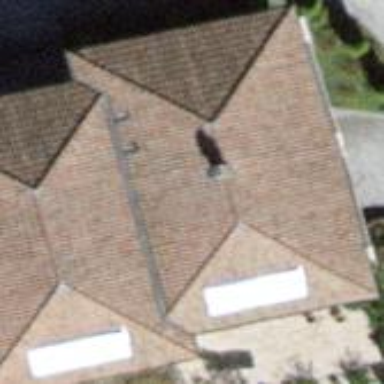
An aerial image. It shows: Semi-detached house.